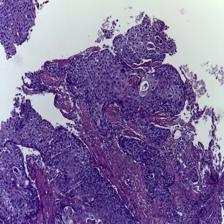
Diagnosis: OSCC